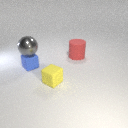
large red rubber cylinder behind small yellow rubber cube